Question: I am using asp.NET 4.0 with C# and have recently created a custom design for my local web application. I would like that when a page is selected, it has a different background colour (usually in plain html + css we just set a menu item as active). I tried using but it is not working, it stays the same colour as the others. Does any one has any experience with this?
Code in Site Master:
'''
<h2>Dashboard</h2>
<asp:Menu ID="NavigationMenu" runat="server" CssClass="menu" EnableViewState="false" IncludeStyleBlock="false" Orientation="Vertical" >
<StaticSelectedStyle CssClass="selectedMenu" />
<Items>
<asp:MenuItem NavigateUrl="~/Default.aspx" Text="View Submissions"/>
<asp:MenuItem NavigateUrl="~/Imports.aspx" Text="Import"/>
<asp:MenuItem NavigateUrl="~/Submission.aspx" Text="Insert Submission"/>
<asp:MenuItem NavigateUrl="~/Reports.aspx" Text="Reports"/>
<asp:MenuItem NavigateUrl="~/CurrencyMaintenance.aspx" Text="Currency Maintenance" />
<asp:MenuItem NavigateUrl="~/Remittance.aspx" Text="Remittance" />
</Items>
</asp:Menu>
'''
CSS:
'''
/* TAB MENU
----------------------------------------------------------*/
div.hideSkiplink
{
background-color:#3a4f63;
width:100%;
}
div.menu
{
padding: 4px 0px 4px 8px;
}
div.menu ul
{
list-style: none;
margin: 0px;
padding: 0px;
width: auto;
}
div.menu ul li a, div.menu ul li a:visited
{
background-color: #FFF; /*680840*/
border: 1px #4e667d solid;
height: 20px;
width: 175px;
color: #000; /*FFF*/
display: block;
line-height: 1.35em;
padding: 4px 20px;
text-decoration: none;
white-space: nowrap;
}
div.menu ul li a:hover
{
background-color: #680840;
color: #FFF;
text-decoration: none;
}
.selectedMenu
{
background-color: #680840 !important;
color: #FFF !important;
text-decoration: none !important;
}
div.menu ul li a:active
{
background-color: #680840;
color: #cfdbe6;
text-decoration: none;
}
'''
This is what it looks like on Hover, I would like a similar effect on selected.

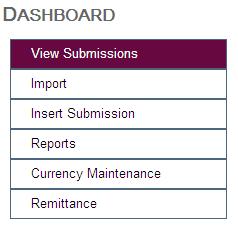
Answer: This seems to be a bug with the .NET menu. There is some information regarding this <URL>. What you might want to do then is remove the staticSelectedStyle attribute and simply add this to your css:
'''
.menu a.static.selected
{
background-color: #680840 !important;
color: #FFF !important;
text-decoration: none !important;
}
'''
You might also have to add some code to your master's page load to determine which should be the selected item like this:
'''
protected void Page_Load(object sender, EventArgs e)
{
string path = Request.AppRelativeCurrentExecutionFilePath;
foreach (MenuItem item in NavigationMenu.Items)
{
item.Selected = item.NavigateUrl.Equals(path, StringComparison.InvariantCultureIgnoreCase);
}
}
'''